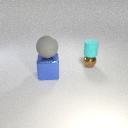
small cyan rubber cylinder above small brown metal sphere